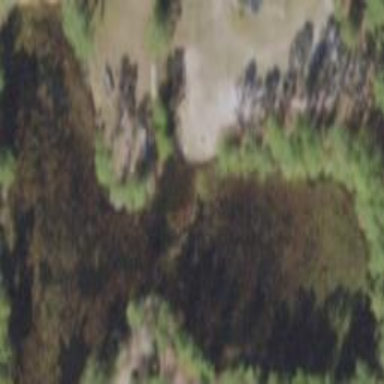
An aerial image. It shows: Marshy wetland area.